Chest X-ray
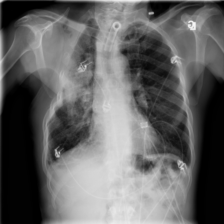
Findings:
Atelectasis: negative
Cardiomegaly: negative
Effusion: negative
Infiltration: negative
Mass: negative
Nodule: negative
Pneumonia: negative
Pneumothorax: positive
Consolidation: negative
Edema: negative
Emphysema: negative
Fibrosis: negative
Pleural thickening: negative
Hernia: negative